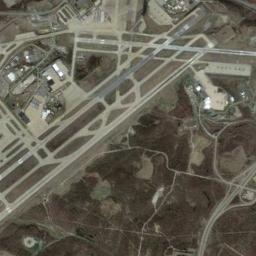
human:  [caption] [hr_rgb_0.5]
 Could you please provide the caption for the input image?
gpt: An airport with some staggered runways and buildings on the lawn and the forest beside .

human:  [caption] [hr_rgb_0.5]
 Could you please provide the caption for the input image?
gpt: There is an airport between many buildings and the bare land .

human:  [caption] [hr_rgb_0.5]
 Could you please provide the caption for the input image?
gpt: A complex airport with many runways and buildings is surrounded by a brown bare land .

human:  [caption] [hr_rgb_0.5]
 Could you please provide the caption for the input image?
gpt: The airport has many intersecting roads .

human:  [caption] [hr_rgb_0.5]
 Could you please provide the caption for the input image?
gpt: There are two crossing runways here .